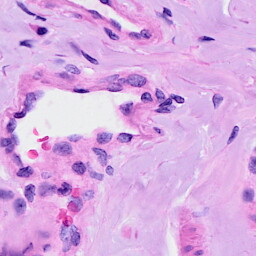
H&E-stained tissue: Ovarian